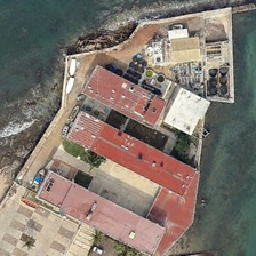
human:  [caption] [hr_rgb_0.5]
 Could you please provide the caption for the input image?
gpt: Three red houses together, by the sea.

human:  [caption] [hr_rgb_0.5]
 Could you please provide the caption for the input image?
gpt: Three red houses near the sea

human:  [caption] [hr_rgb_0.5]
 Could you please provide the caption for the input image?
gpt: Two red houses close together next to the sea

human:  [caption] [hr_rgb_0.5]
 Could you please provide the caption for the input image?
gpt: Three red houses are next to the sea

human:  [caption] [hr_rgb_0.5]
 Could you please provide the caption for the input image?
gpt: Three red houses together, near the sea